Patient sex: M
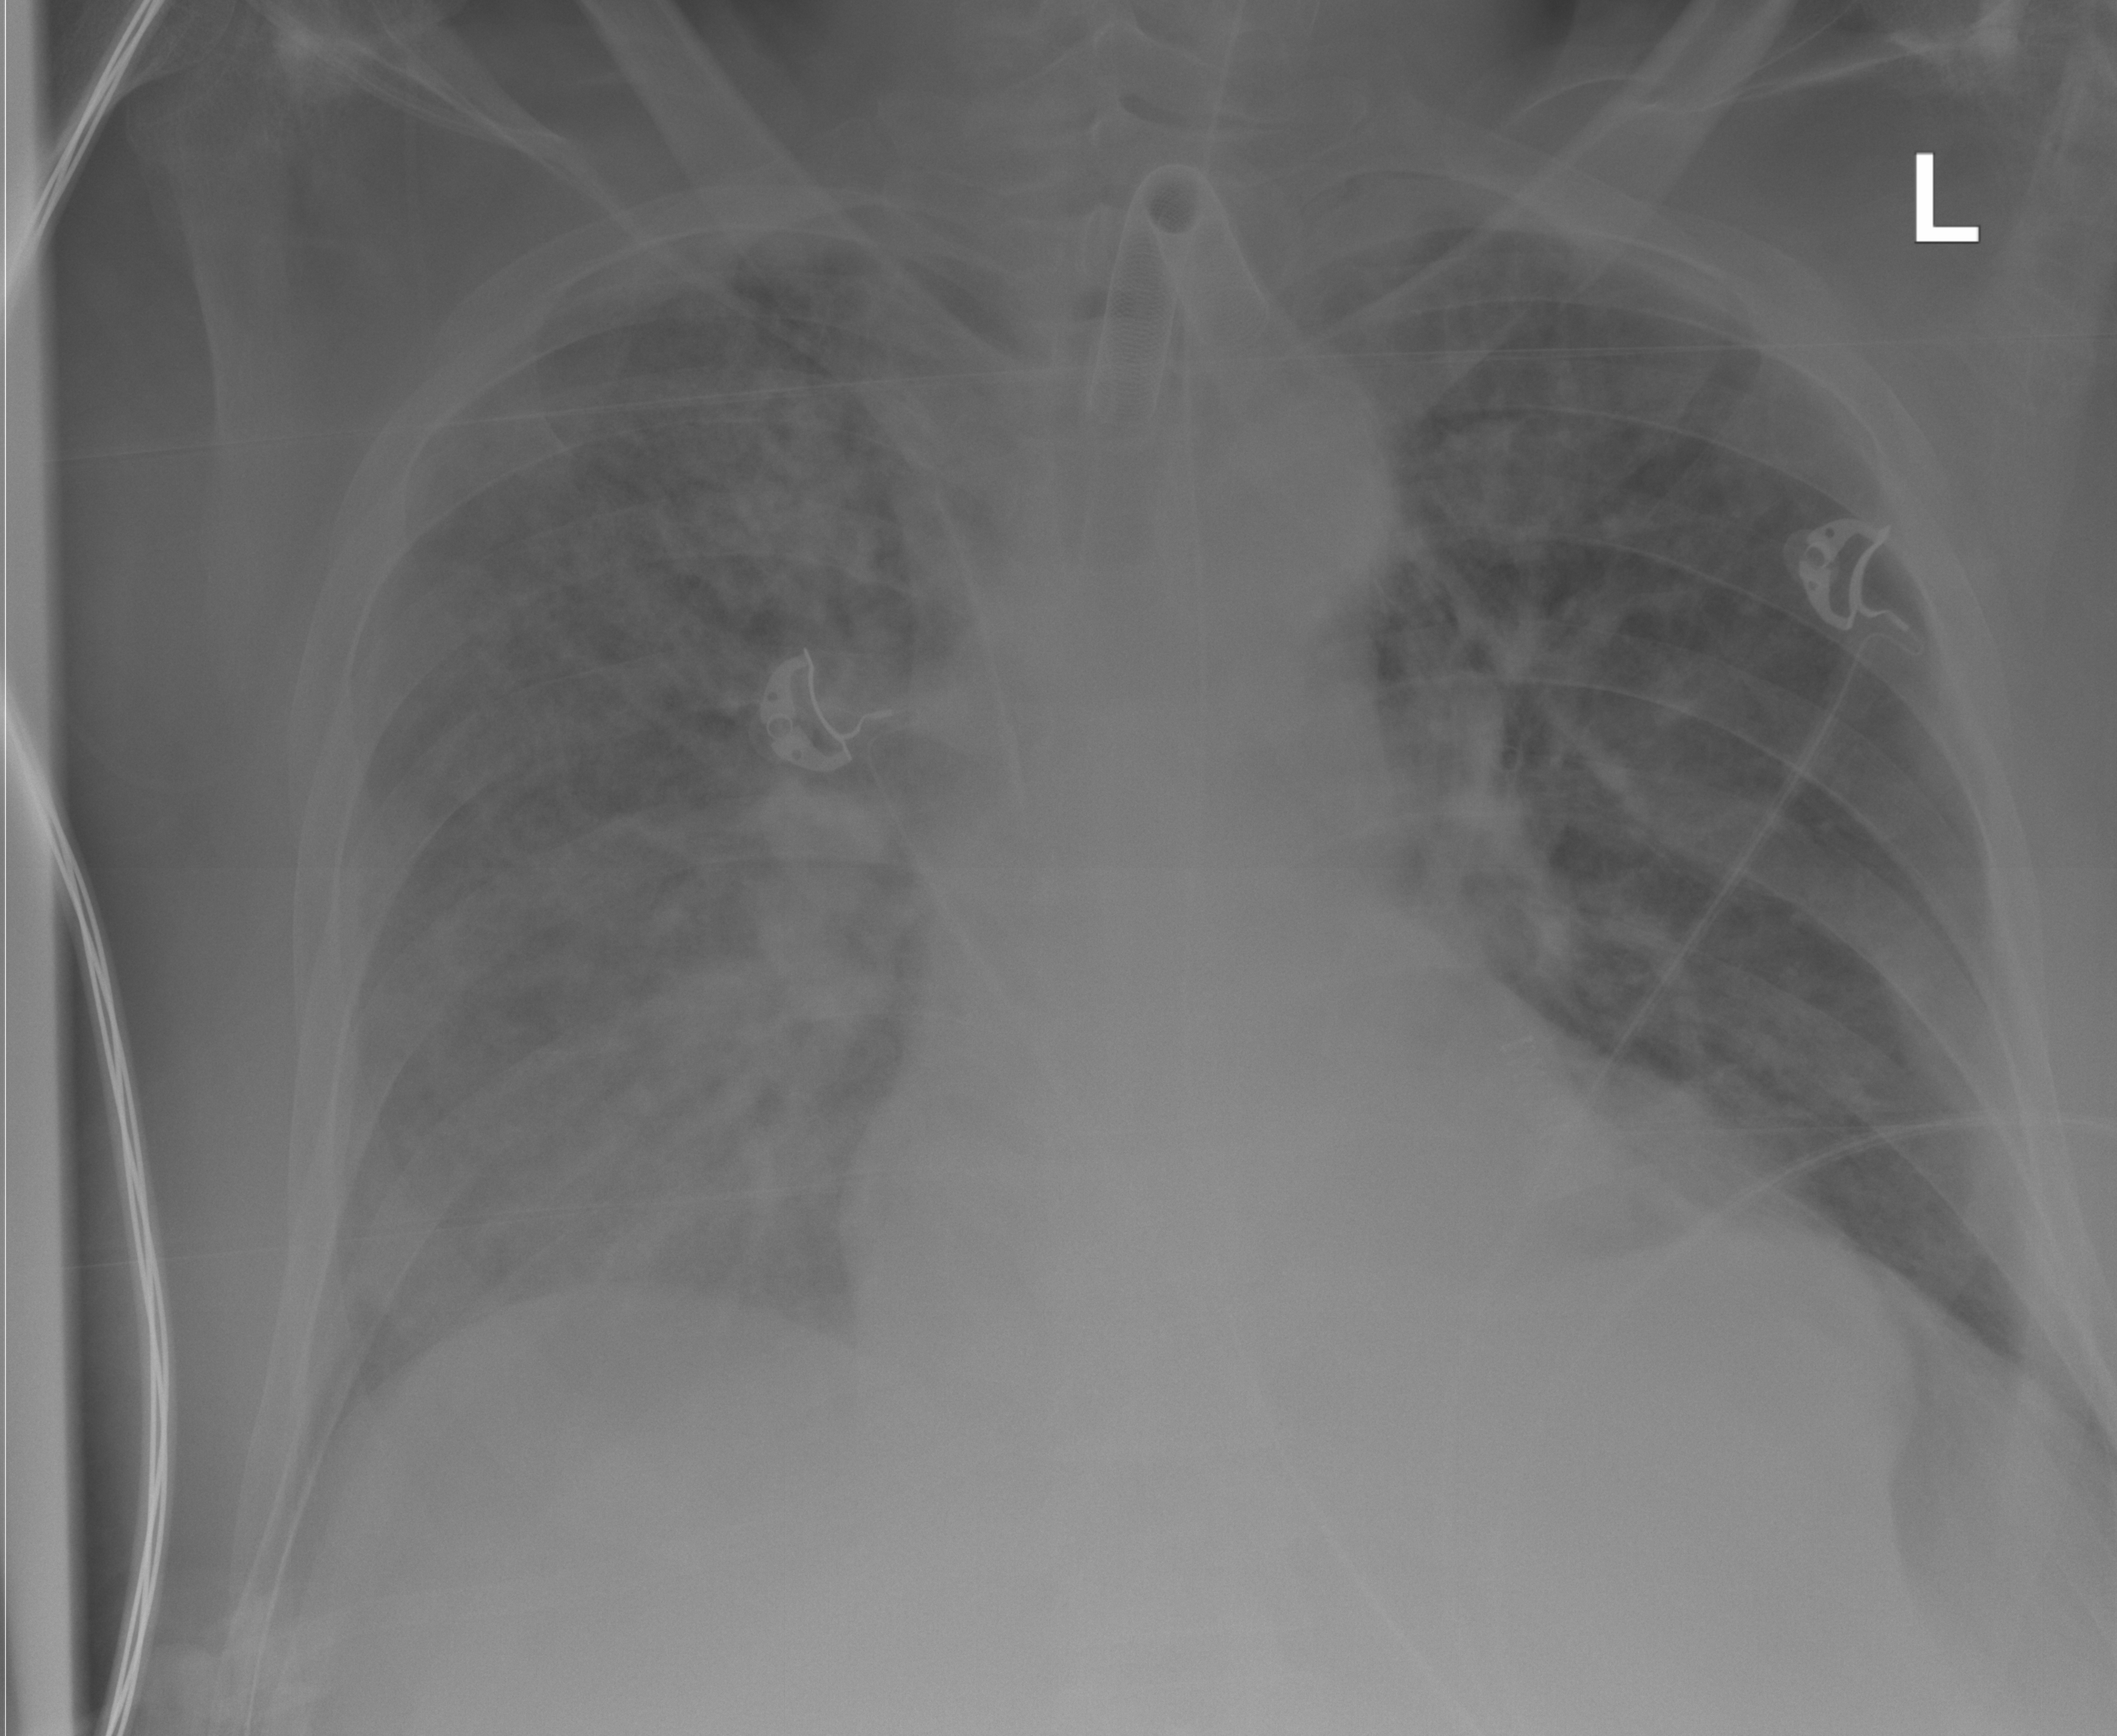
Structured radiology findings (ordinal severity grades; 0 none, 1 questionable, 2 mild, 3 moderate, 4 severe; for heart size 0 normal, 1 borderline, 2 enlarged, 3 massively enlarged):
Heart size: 1
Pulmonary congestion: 0
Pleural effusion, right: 0
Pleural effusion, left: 0
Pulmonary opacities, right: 2
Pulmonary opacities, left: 0
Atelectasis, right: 0
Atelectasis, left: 0